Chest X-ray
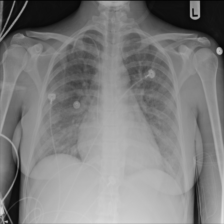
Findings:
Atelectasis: negative
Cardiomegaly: negative
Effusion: negative
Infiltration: positive
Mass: negative
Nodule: negative
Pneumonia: negative
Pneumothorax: negative
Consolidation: negative
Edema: negative
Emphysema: negative
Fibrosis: negative
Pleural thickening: negative
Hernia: negative